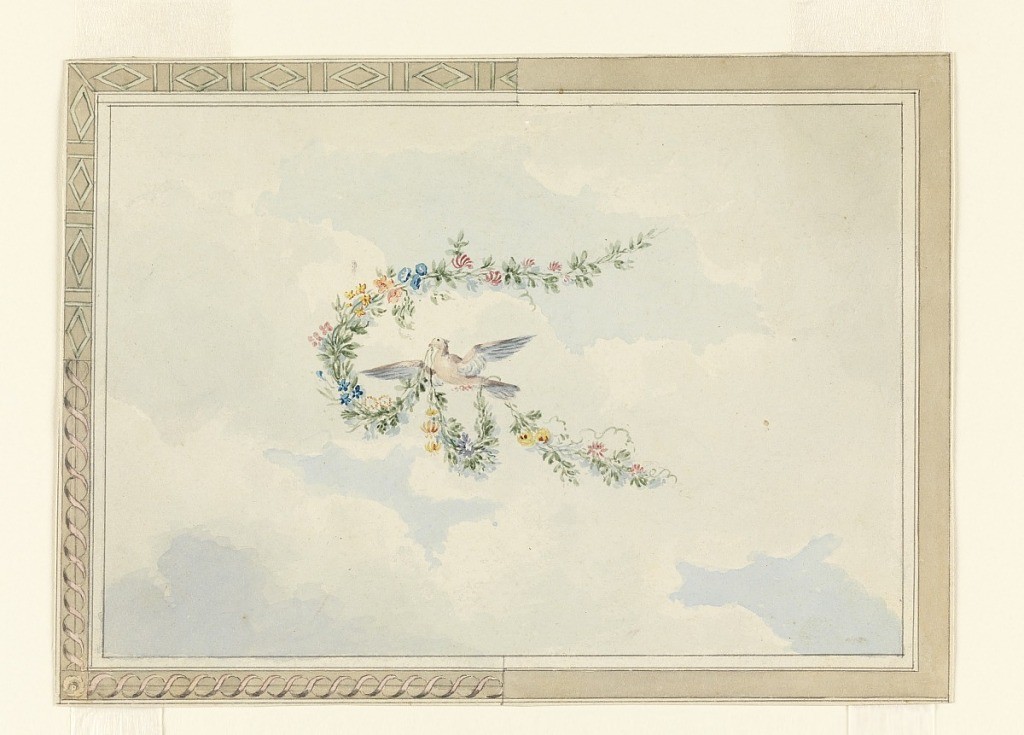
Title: Design for Ceiling
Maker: Frederick Crace, English, 1779–1859
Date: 1801 or earlier
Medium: Pen and black ink, brush and watercolor on white wove paper
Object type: Drawing
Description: Horizontal rectangle. Painted sky ceiling with dove and flower garland center, gray borders right side, decorated borders at left.  Lined.